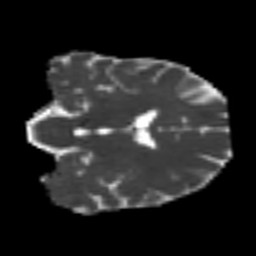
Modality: MD
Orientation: coronal
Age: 29
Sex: female
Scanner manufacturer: siemens
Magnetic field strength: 3 T
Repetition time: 4.987 s
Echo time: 0.0792 s